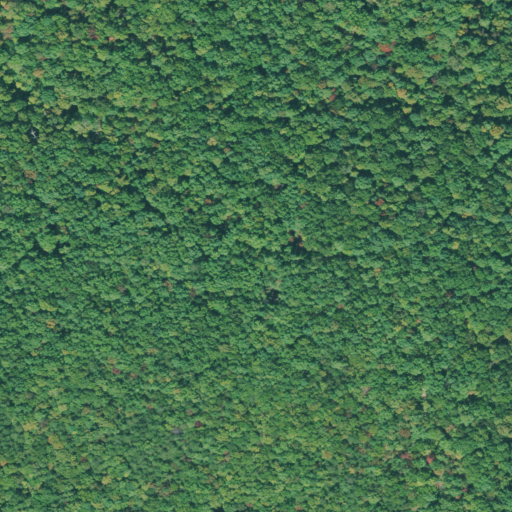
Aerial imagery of ridge(s) in Tennessee named Turner Ridge containing only deciduous forest